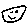
Label: smiley face